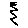
Label: zigzag